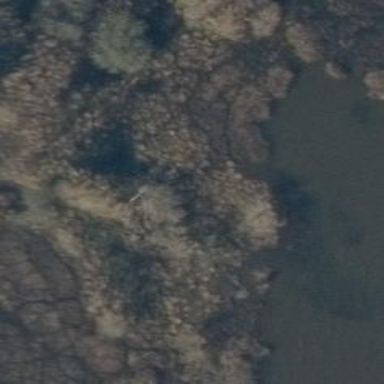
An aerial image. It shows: Wetland area dominated by reedbeds.